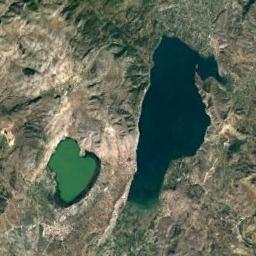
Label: lake